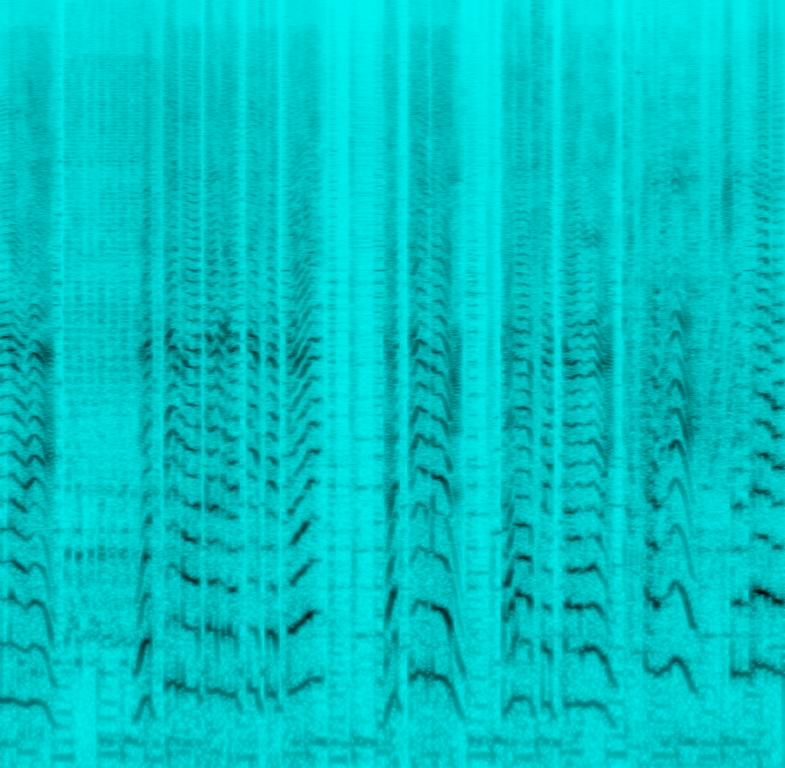
A male and female news reporter engage in a funny vocal banter. The background music is in medium tempo with harmonium accompaniment and subtle percussive rhythm with sudden percussion hits. The vocal dialogue is funny and engaging. The audio quality is overall very poor with painfully high gains.